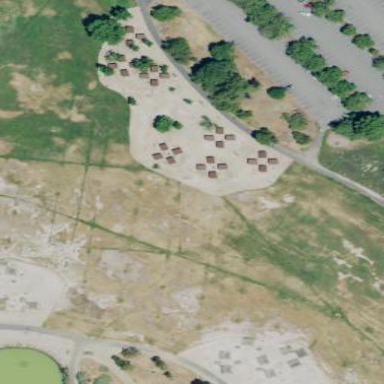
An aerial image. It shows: Picnic site for tourists.